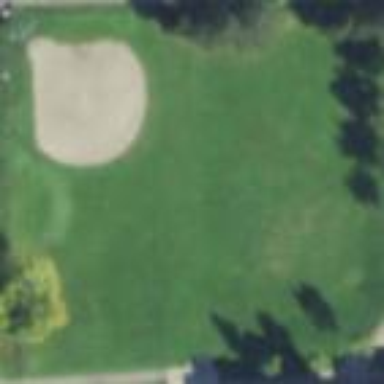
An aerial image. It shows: Baseball pitch for leisure and sports activities.